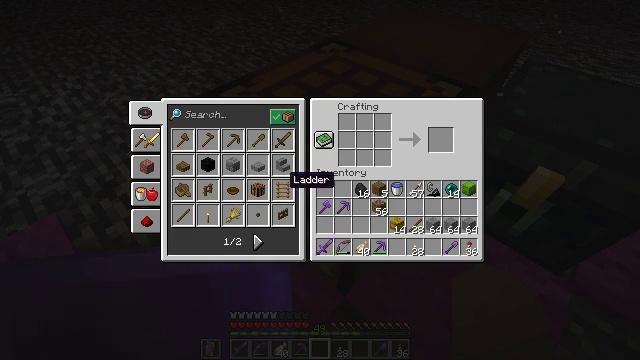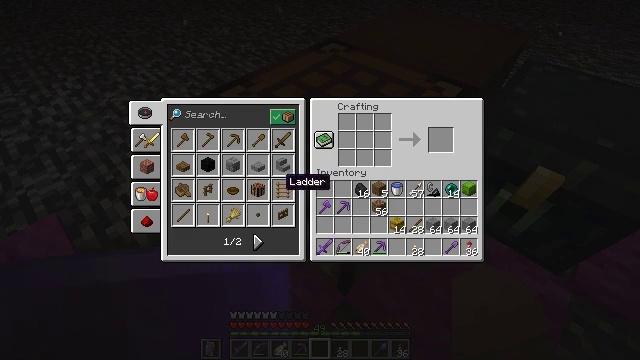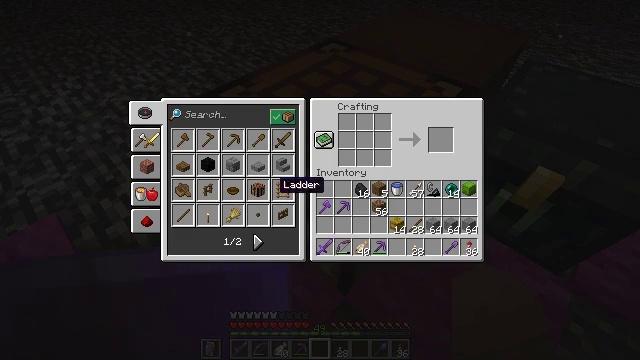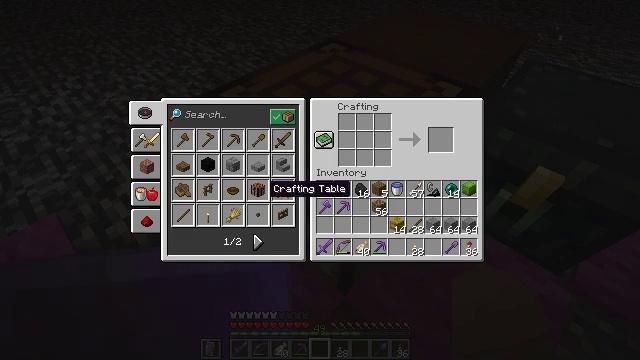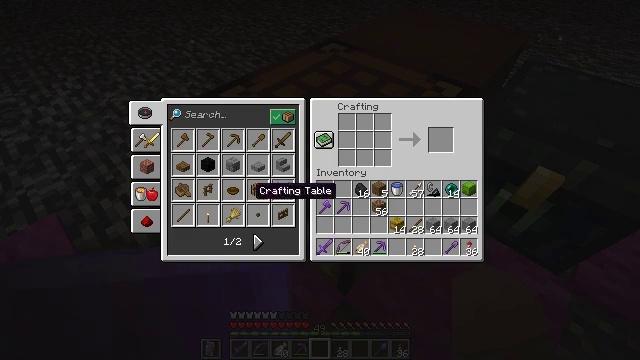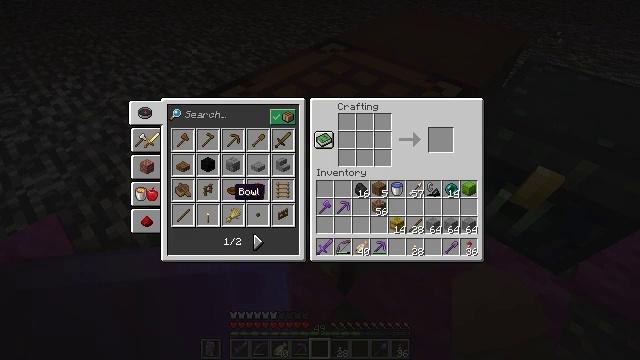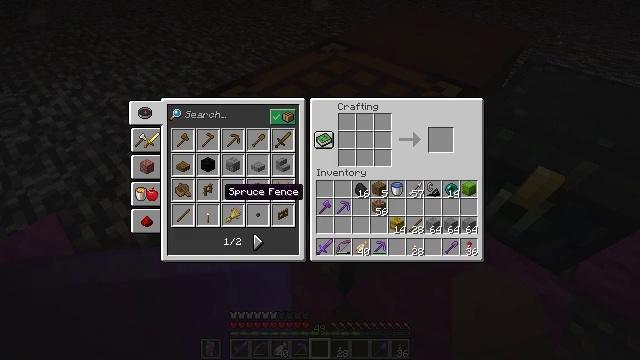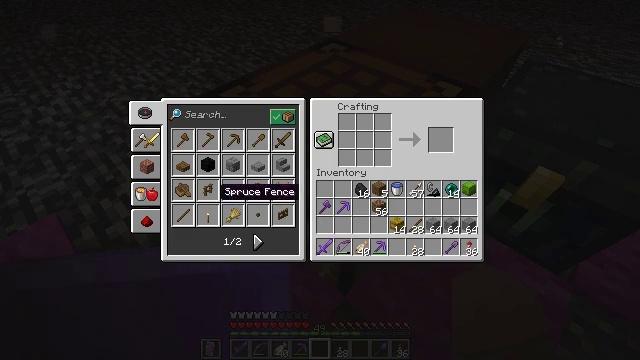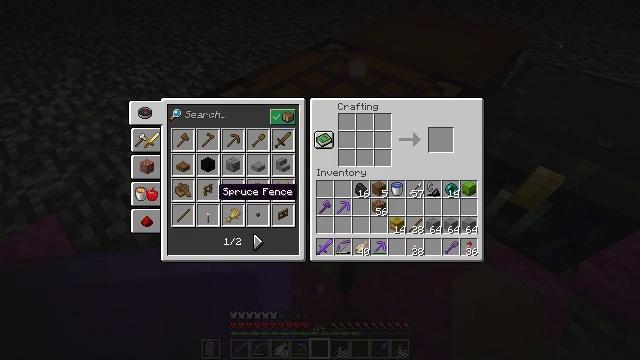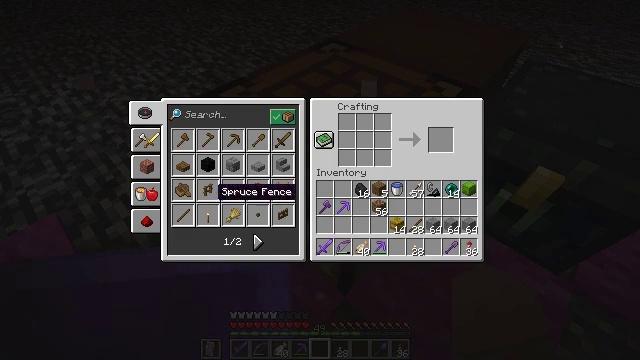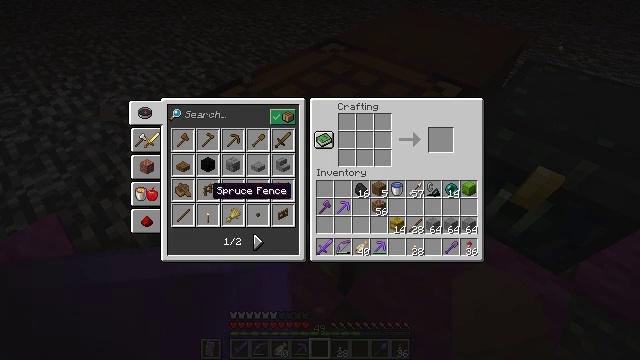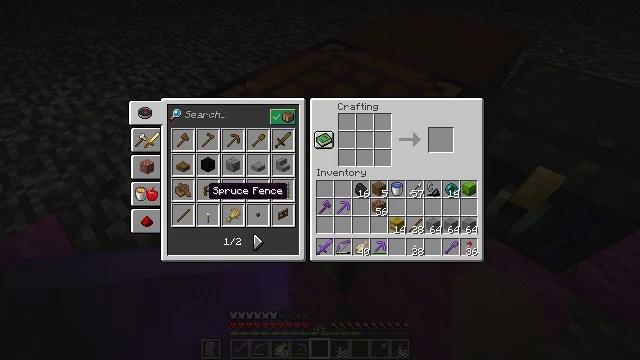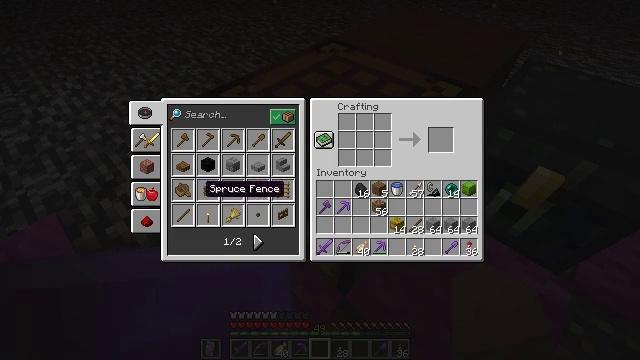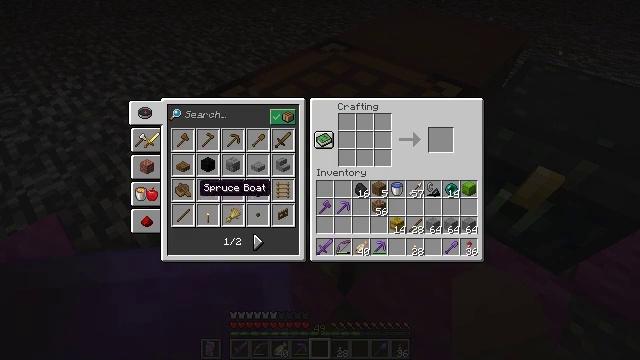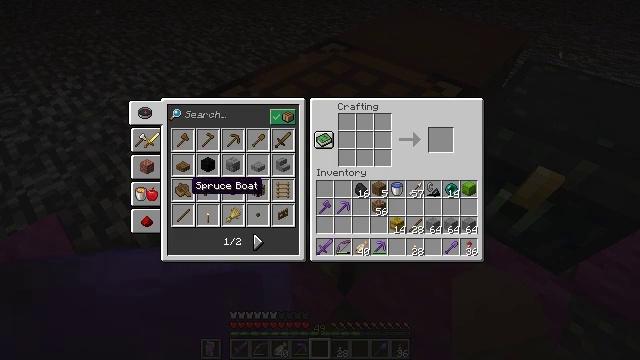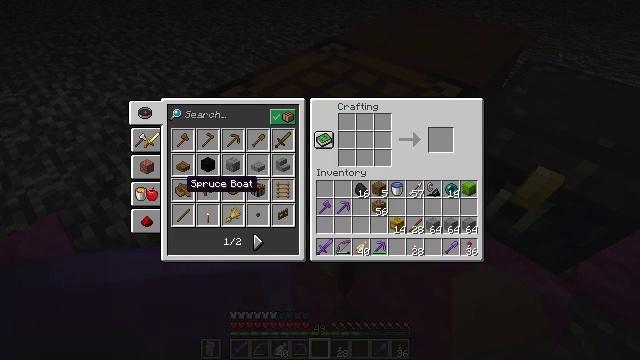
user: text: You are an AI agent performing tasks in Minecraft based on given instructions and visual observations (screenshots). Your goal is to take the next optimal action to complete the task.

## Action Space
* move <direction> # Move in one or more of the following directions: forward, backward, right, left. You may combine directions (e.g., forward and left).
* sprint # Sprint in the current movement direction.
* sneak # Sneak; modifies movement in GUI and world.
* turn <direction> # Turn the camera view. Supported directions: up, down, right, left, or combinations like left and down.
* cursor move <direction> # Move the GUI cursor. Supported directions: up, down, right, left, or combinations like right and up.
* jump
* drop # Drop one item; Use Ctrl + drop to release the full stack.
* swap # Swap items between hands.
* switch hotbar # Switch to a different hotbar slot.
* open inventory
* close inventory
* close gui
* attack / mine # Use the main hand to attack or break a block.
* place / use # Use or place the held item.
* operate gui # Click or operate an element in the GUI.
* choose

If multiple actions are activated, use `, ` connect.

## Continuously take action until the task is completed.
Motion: motion action
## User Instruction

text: Craft a spruce boat.
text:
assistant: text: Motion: no_op
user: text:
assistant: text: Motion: no_op
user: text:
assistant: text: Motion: cursor move left
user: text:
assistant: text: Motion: cursor move left
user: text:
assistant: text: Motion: cursor move left
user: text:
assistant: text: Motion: cursor move left
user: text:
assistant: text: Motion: no_op
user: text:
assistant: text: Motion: no_op
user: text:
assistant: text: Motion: no_op
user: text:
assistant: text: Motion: no_op
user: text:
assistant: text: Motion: no_op
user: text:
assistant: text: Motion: no_op
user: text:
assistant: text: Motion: no_op
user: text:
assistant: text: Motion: cursor move left
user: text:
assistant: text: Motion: no_op
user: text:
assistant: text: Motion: no_op
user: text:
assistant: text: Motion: no_op
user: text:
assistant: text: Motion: operate gui
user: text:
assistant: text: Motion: operate gui
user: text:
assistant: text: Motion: operate gui
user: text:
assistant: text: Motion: no_op
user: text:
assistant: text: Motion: no_op
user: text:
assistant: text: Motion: cursor move right
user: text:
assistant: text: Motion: cursor move right and up
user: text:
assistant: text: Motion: cursor move right
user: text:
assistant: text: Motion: cursor move right and up
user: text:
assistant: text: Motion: cursor move right
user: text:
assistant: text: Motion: cursor move right
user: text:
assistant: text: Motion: cursor move right
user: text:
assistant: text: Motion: no_op